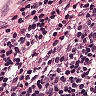
Metastatic tissue present: no